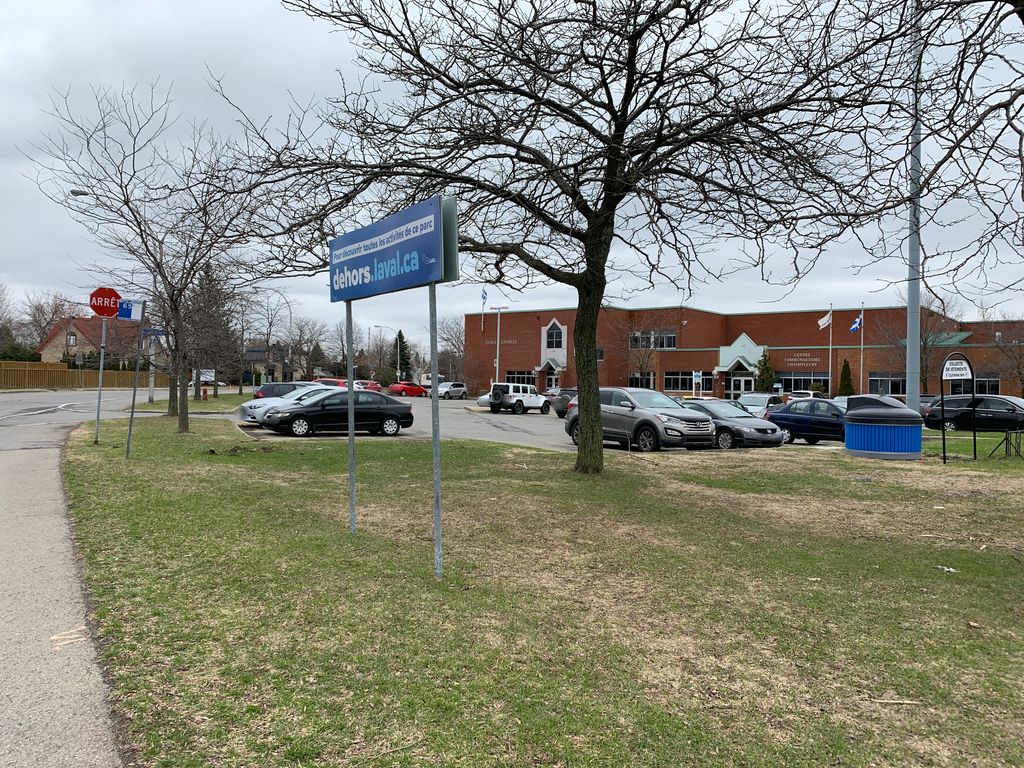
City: montreal